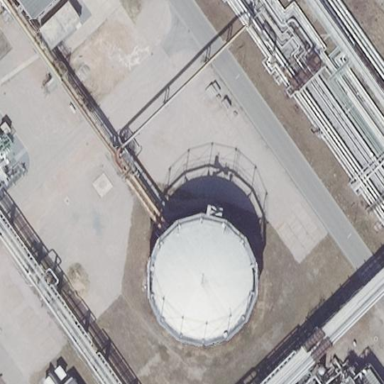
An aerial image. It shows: Storage tank building.